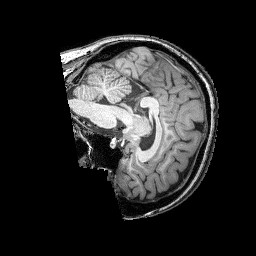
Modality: T1w
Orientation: sagittal
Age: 45
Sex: female
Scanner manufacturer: siemens
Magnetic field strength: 3 T
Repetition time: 2.25 s
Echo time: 0.00415 s